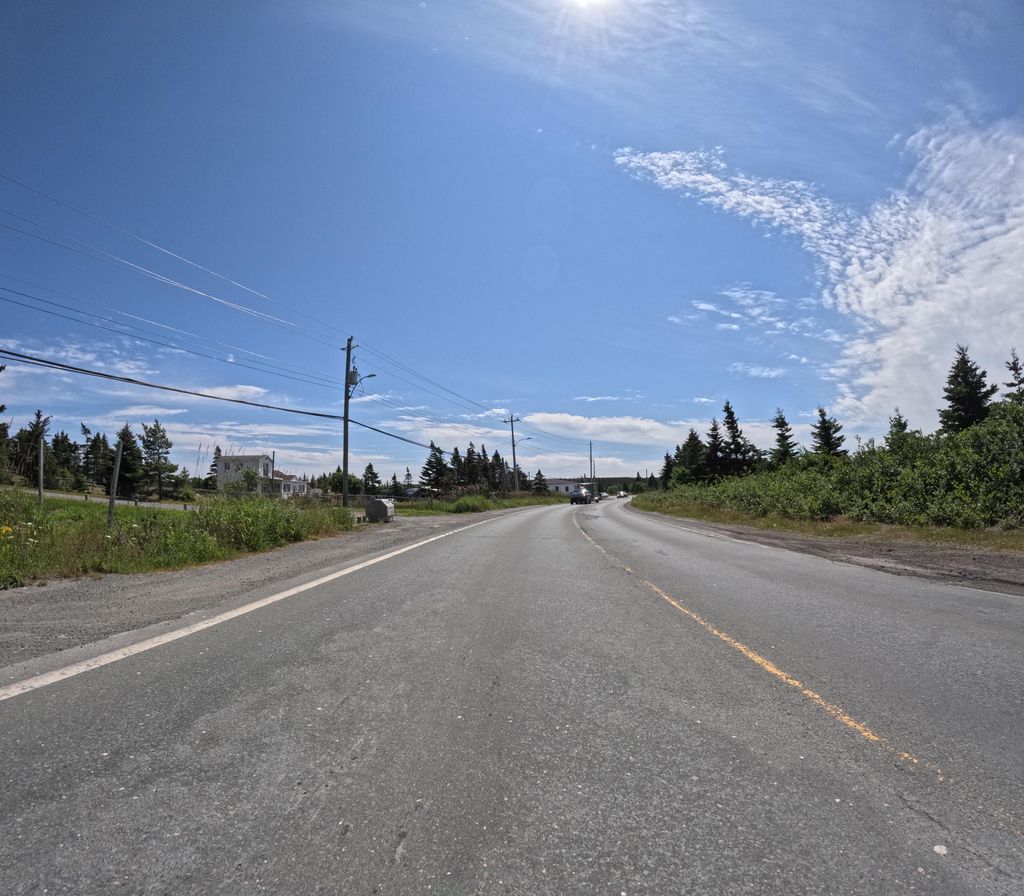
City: st_johns